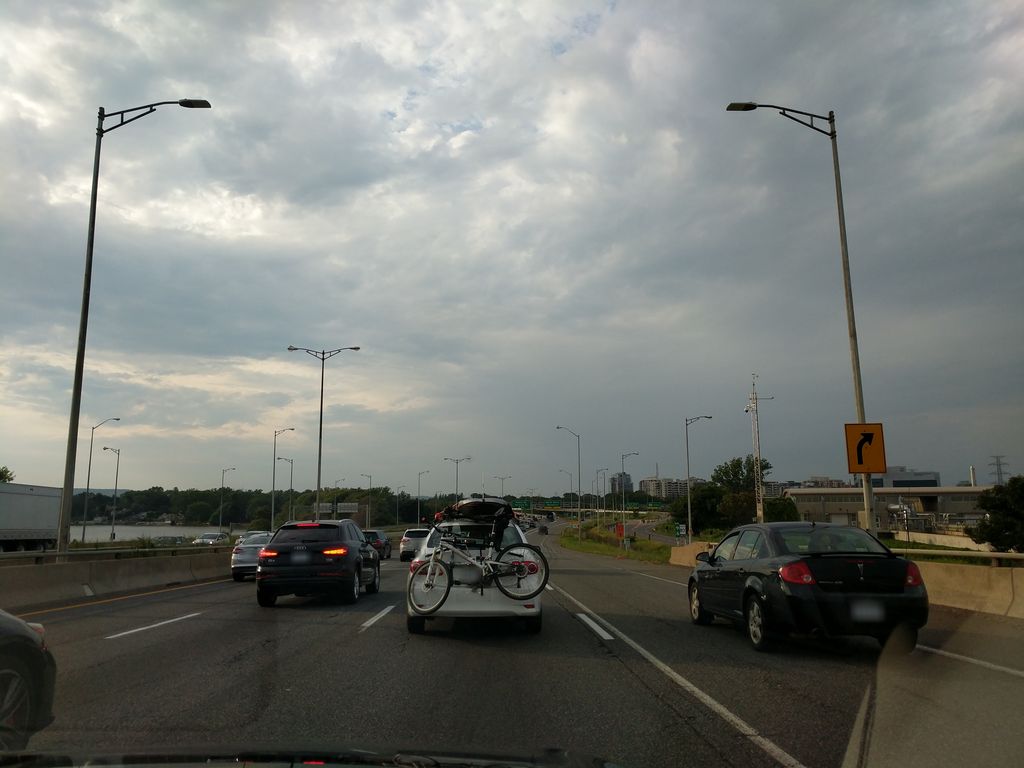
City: hamilton